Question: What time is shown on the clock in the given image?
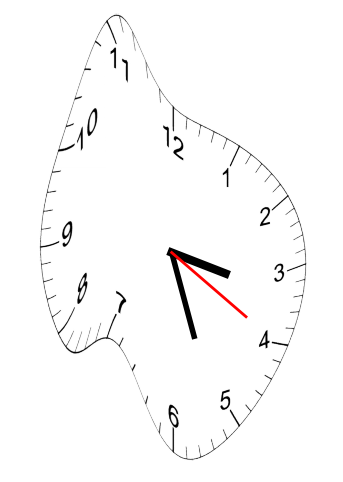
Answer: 03:26:20